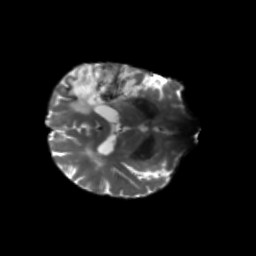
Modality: T2w
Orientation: axial
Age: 72
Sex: male
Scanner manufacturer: siemens
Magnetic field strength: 3 T
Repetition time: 5.25 s
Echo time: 0.08 s